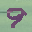
Label: 9